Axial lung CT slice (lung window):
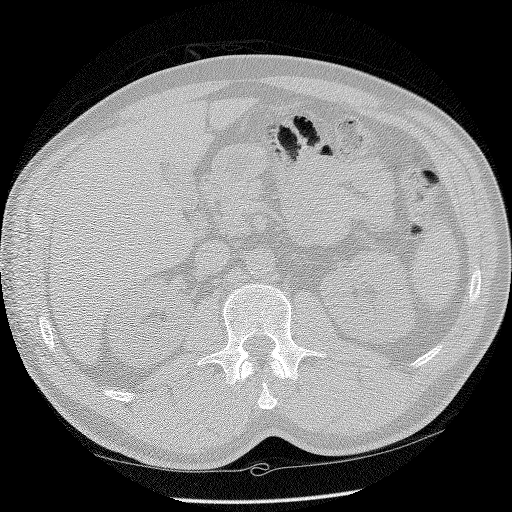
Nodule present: no